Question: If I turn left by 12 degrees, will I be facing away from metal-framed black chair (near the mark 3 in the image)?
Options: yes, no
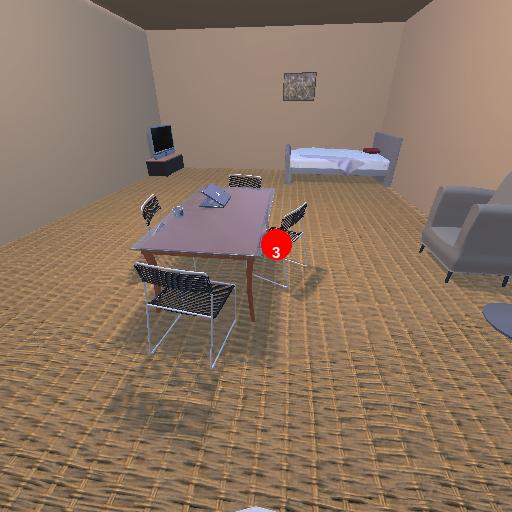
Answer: yes